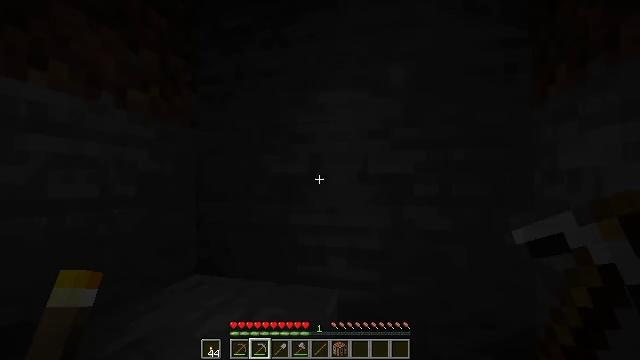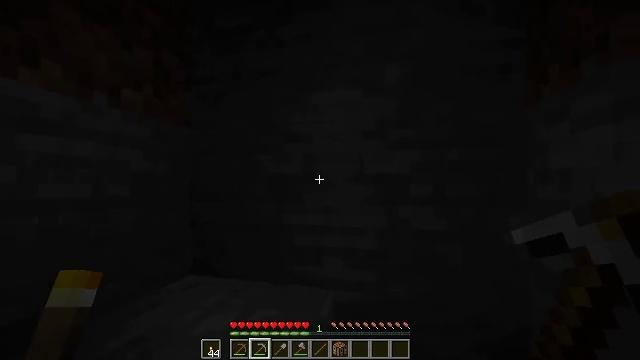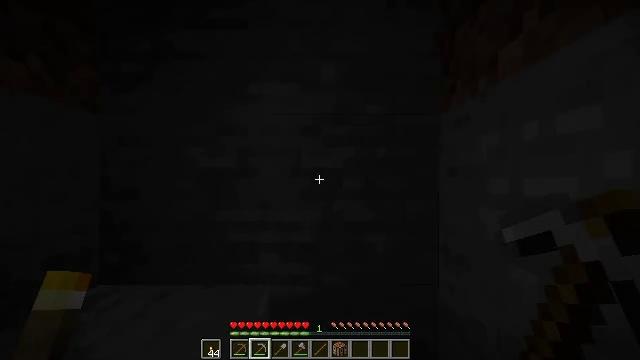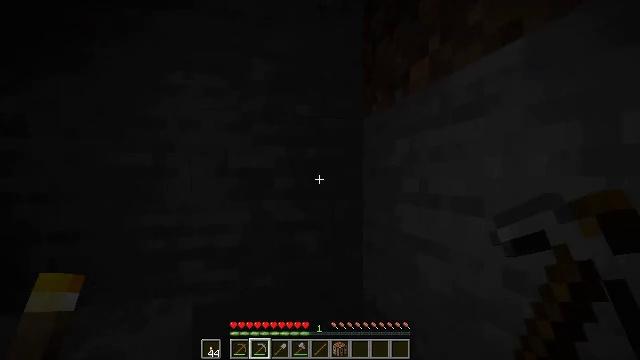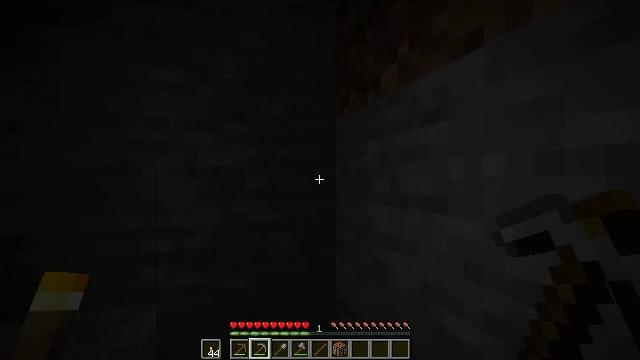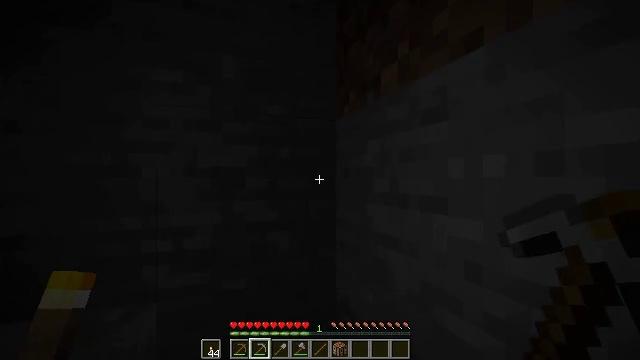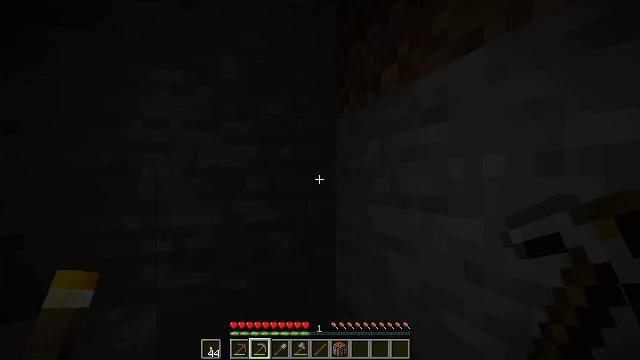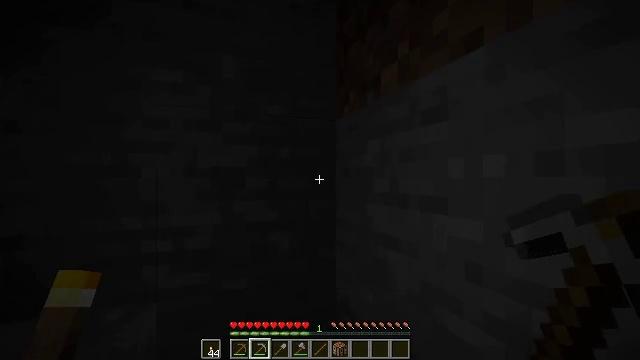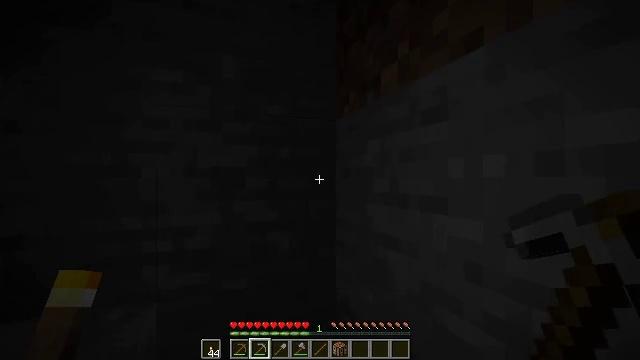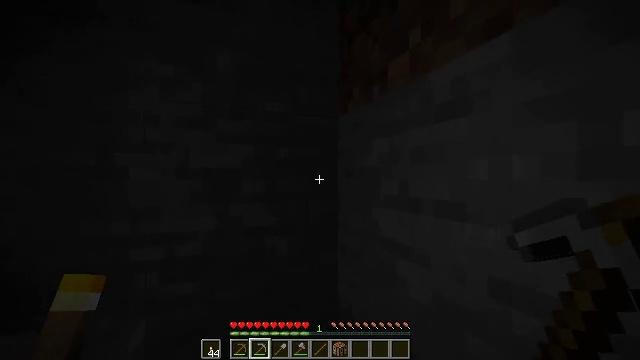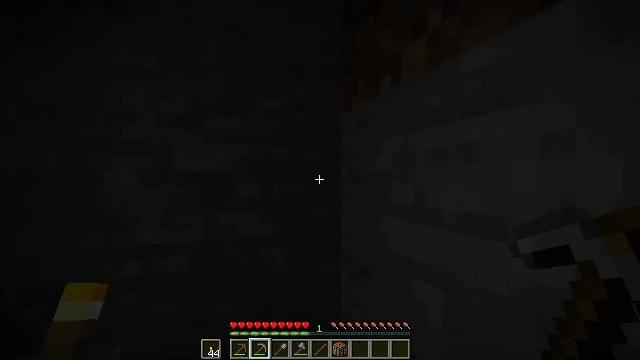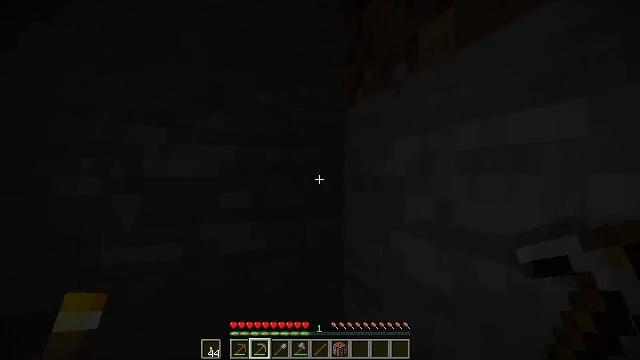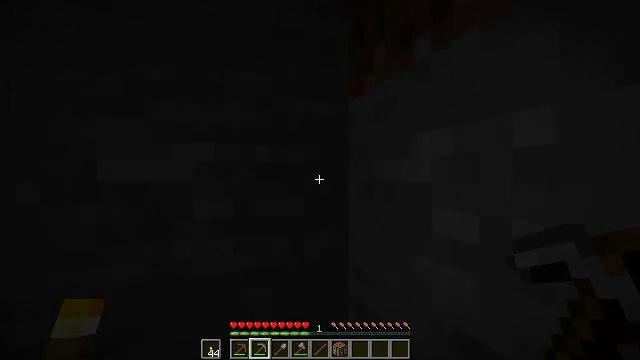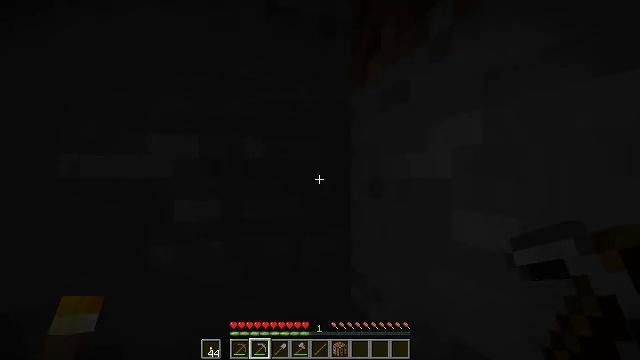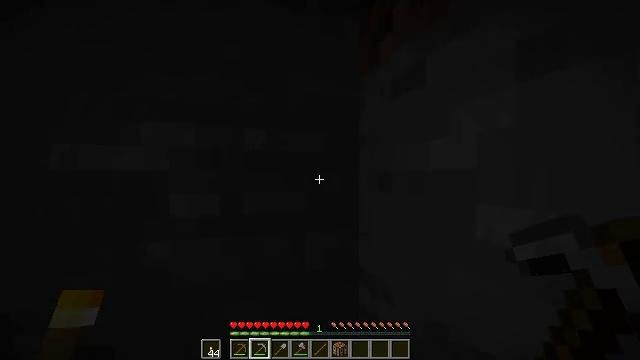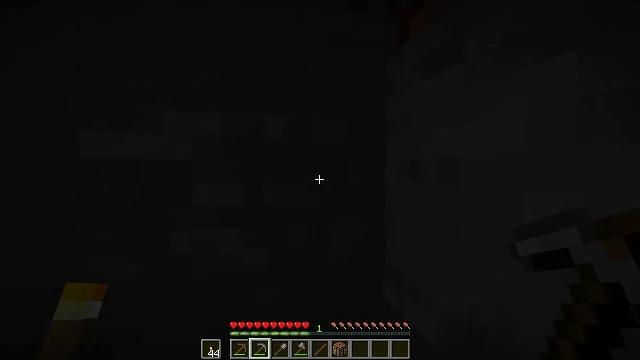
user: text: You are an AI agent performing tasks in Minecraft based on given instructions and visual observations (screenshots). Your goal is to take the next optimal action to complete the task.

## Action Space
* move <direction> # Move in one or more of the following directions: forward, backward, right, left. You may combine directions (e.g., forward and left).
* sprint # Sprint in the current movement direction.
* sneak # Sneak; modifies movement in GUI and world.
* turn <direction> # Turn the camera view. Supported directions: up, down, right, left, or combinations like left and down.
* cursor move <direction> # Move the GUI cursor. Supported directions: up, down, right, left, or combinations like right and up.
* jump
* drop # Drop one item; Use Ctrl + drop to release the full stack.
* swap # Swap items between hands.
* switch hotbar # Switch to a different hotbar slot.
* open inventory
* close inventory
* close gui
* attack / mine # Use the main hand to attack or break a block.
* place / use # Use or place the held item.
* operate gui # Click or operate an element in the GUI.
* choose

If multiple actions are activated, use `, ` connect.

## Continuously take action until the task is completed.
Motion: motion action
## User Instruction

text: Dig up the stone with a tool.
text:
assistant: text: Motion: no_op
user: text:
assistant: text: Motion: turn right and down
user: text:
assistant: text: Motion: turn right
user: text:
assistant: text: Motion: turn right
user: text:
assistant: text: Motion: no_op
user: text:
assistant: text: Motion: no_op
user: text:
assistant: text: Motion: no_op
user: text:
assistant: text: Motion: move forward
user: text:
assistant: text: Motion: move forward
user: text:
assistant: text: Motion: move forward
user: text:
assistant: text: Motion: move forward
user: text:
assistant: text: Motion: no_op
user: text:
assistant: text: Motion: no_op
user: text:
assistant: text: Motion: turn left
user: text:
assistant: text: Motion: turn left and down
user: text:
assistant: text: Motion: turn left and down
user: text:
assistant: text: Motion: turn left
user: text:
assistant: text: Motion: turn left
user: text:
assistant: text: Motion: turn left
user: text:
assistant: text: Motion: no_op
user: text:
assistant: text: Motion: no_op
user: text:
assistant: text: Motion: no_op
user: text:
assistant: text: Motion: no_op
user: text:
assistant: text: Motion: no_op
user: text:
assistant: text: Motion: no_op
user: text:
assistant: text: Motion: no_op
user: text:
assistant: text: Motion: no_op
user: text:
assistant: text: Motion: no_op
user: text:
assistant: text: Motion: no_op
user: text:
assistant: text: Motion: no_op